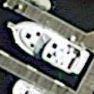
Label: Civil_yacht